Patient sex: M
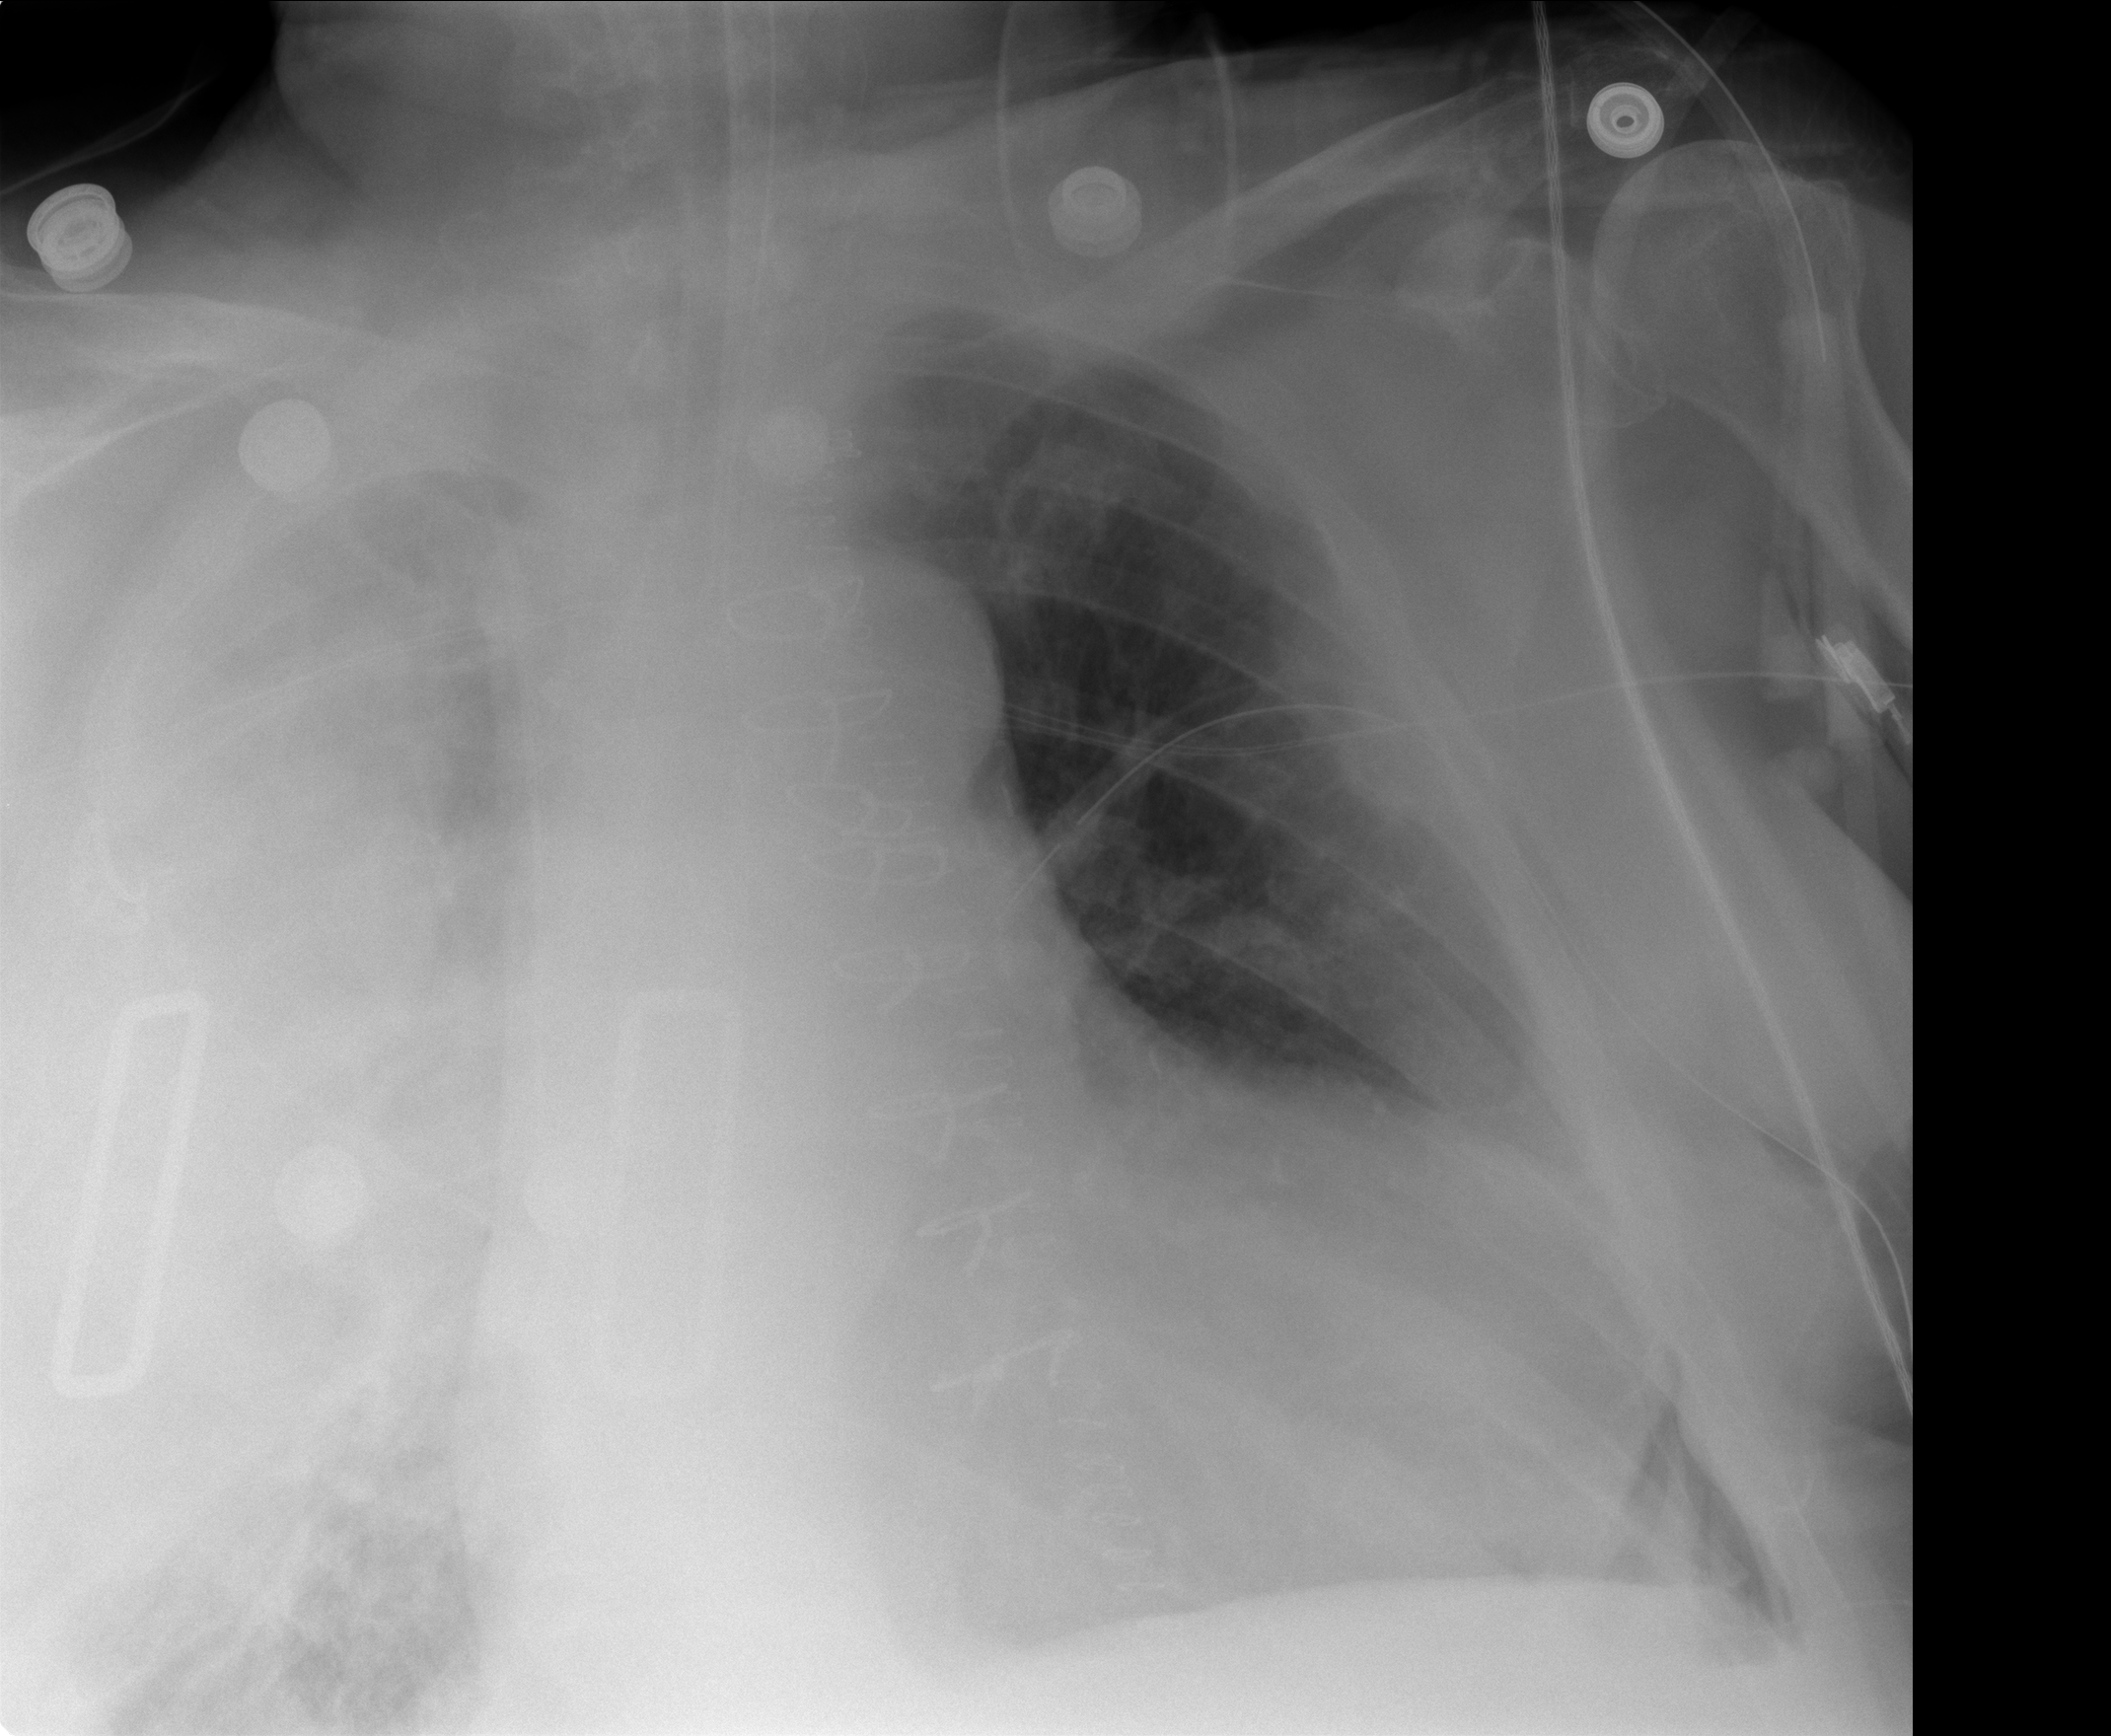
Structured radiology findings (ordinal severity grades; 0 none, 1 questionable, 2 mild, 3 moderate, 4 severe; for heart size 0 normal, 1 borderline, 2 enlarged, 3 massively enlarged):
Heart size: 2
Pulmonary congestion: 2
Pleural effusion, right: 4
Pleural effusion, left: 2
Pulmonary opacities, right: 2
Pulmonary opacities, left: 1
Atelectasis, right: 2
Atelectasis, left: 2